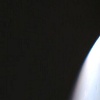
Label: space